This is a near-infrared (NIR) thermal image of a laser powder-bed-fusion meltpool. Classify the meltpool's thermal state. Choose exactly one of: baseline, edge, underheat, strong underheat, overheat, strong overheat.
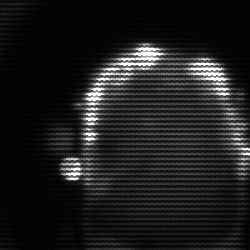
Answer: baseline